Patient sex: F
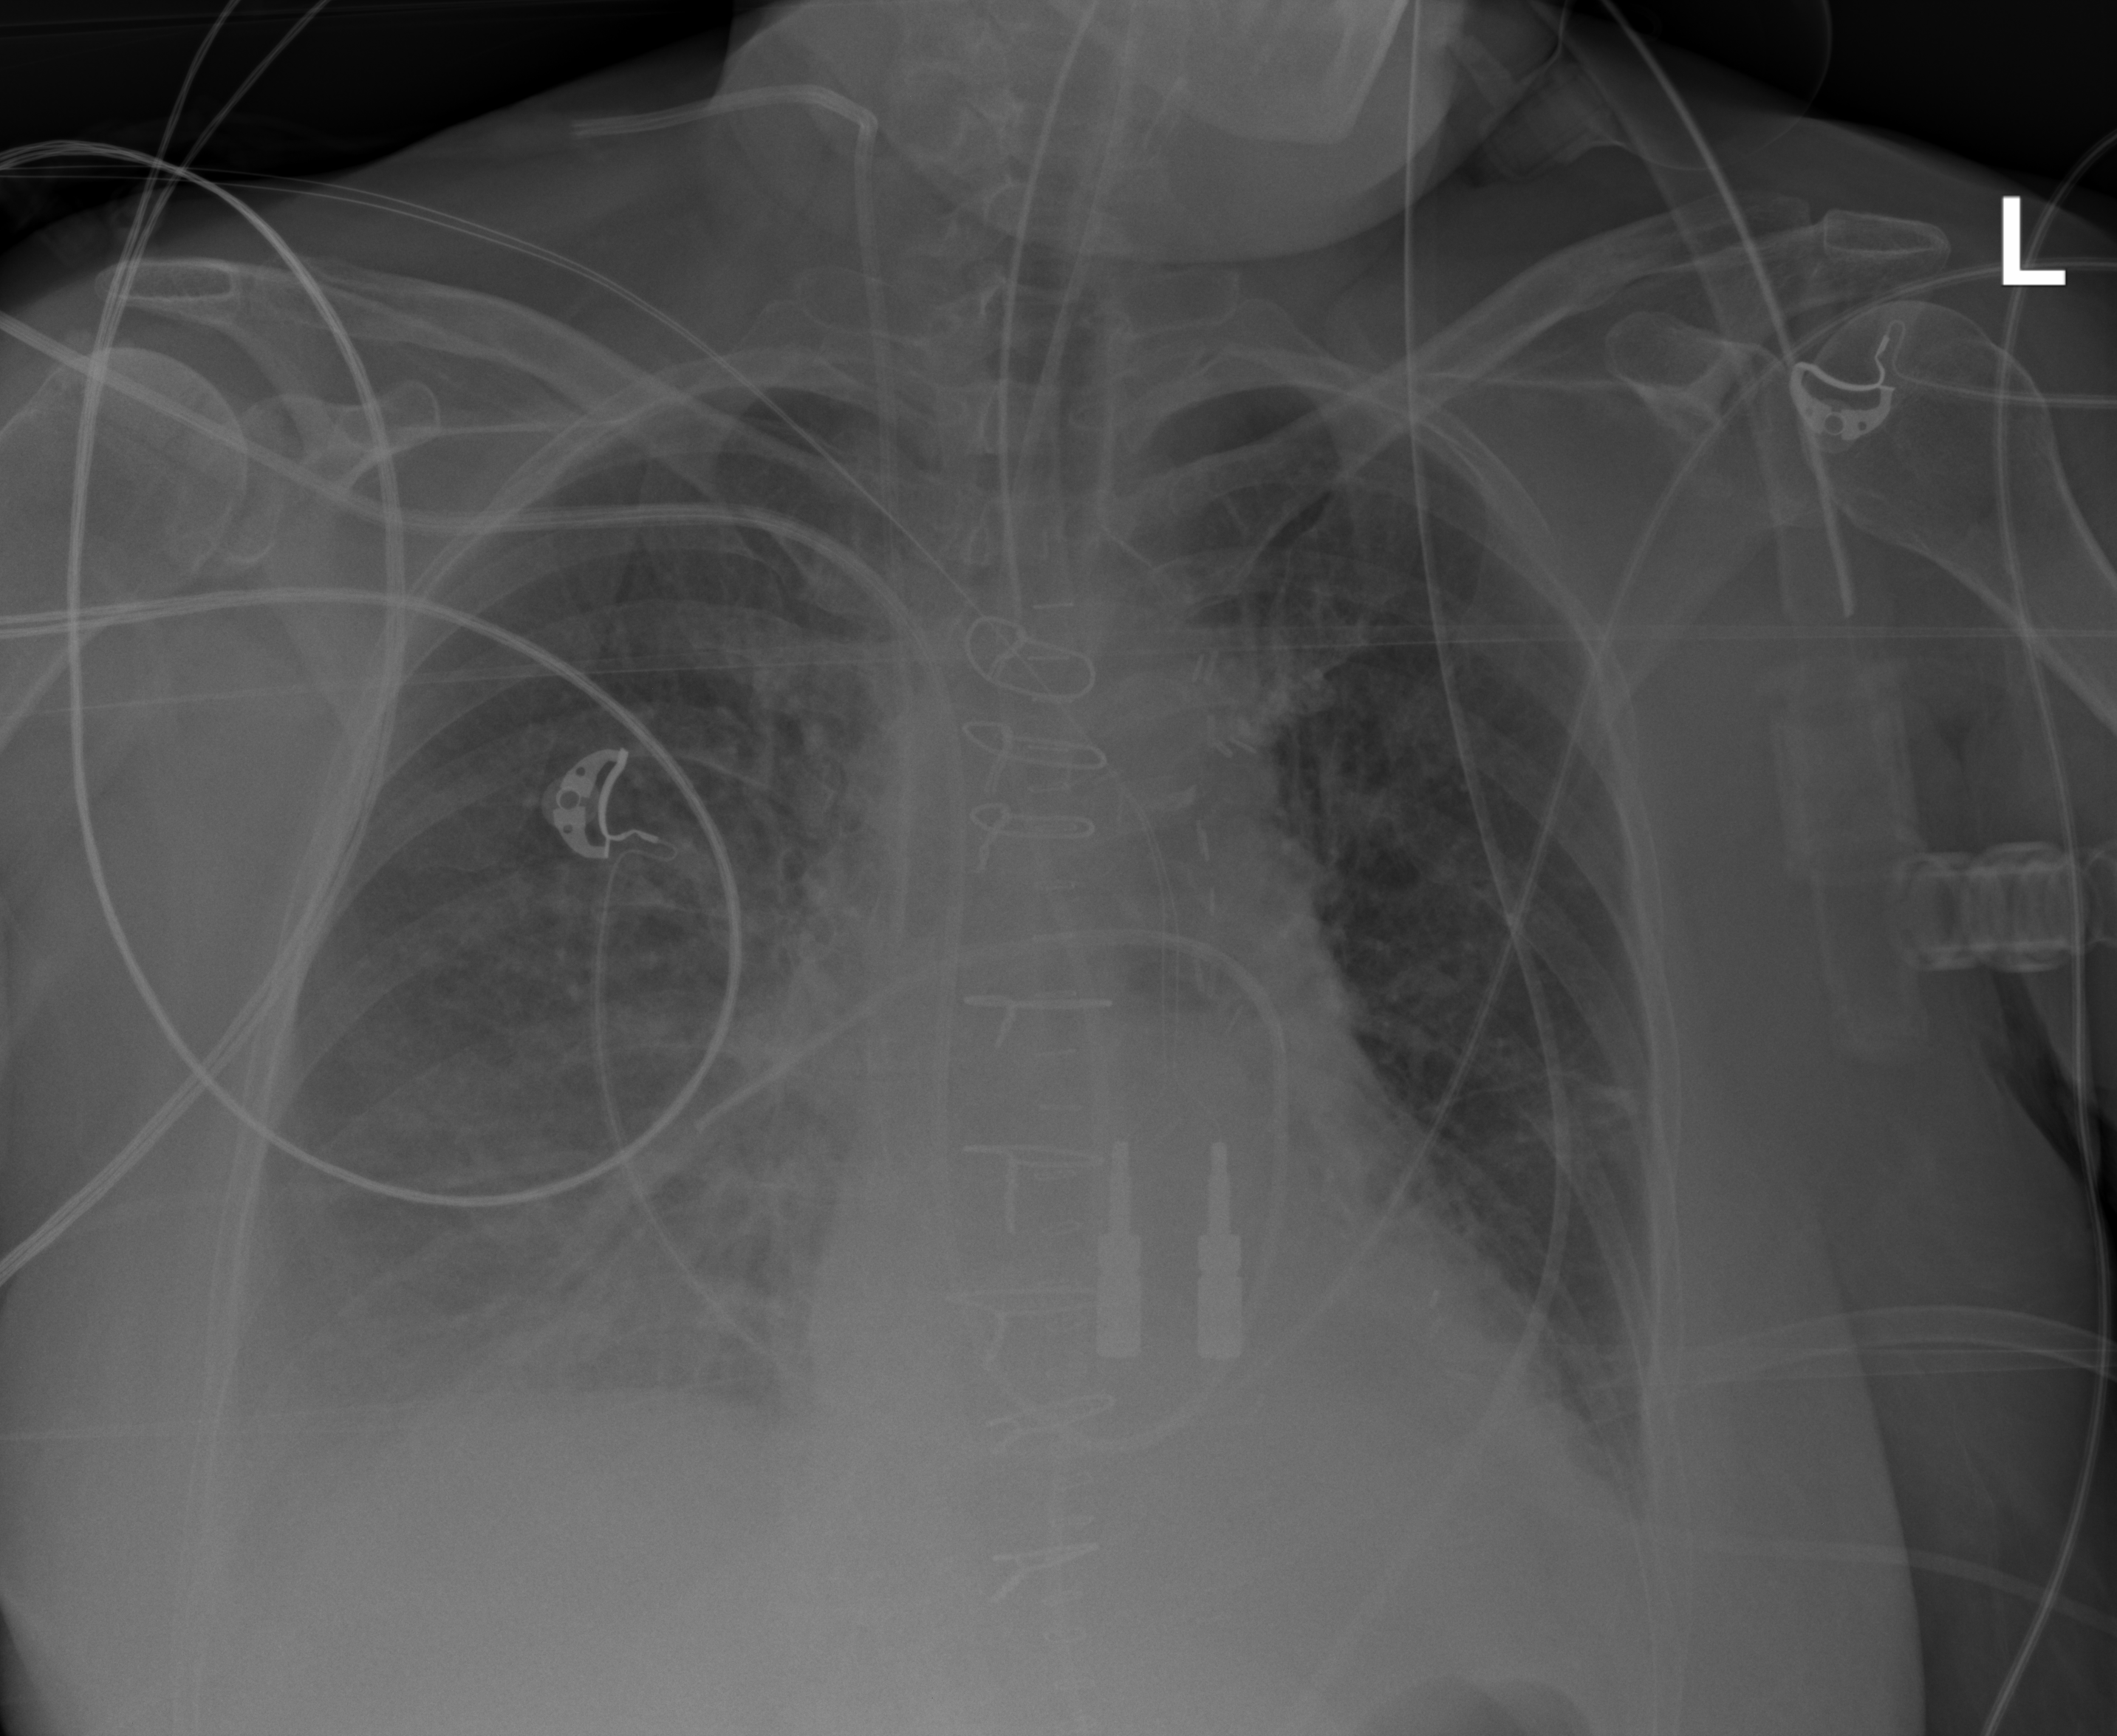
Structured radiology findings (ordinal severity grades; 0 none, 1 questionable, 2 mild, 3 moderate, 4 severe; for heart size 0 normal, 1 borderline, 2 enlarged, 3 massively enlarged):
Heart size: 0
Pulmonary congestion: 3
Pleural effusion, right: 3
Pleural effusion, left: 2
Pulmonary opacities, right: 1
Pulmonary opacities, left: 1
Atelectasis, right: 2
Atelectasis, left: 2